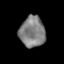
Tissue: lung
Cell type: Epithelial cells
Senescence score: 0.1851
Nuclear area (px): 772
Mean DAPI intensity: 127.168